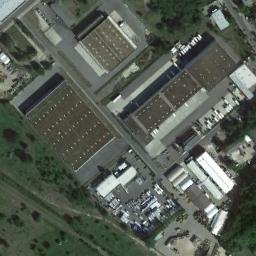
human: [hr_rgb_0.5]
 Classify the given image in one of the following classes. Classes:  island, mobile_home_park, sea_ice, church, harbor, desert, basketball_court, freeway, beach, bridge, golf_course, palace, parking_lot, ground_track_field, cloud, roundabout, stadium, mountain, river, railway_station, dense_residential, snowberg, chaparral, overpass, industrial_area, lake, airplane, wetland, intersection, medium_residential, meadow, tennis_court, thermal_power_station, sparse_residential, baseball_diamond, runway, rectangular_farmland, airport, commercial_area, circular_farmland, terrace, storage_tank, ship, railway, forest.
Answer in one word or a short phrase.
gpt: industrial_area